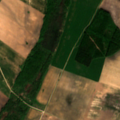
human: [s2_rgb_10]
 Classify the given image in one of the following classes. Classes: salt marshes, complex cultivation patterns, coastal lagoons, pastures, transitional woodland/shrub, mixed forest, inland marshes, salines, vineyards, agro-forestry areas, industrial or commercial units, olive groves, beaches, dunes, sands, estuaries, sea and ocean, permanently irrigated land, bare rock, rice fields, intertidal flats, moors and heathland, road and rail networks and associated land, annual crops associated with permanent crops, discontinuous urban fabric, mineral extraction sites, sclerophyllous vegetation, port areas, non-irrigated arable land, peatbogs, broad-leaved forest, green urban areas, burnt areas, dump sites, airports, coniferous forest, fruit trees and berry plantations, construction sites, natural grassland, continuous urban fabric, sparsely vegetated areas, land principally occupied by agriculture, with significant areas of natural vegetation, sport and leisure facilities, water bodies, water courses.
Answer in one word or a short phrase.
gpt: non-irrigated arable land, land principally occupied by agriculture, with significant areas of natural vegetation, broad-leaved forest